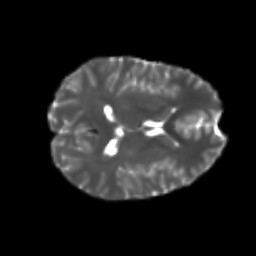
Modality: T2w
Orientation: axial
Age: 21
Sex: male
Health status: healthy
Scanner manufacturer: philips
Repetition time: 7.386 s
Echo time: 0.08599 s